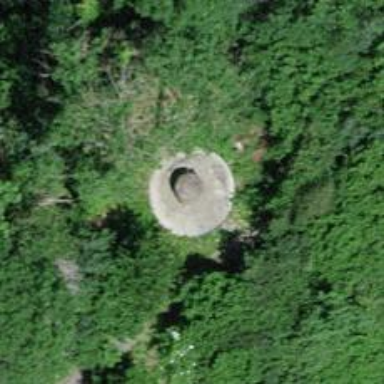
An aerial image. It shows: Military bunker for protection and defense.